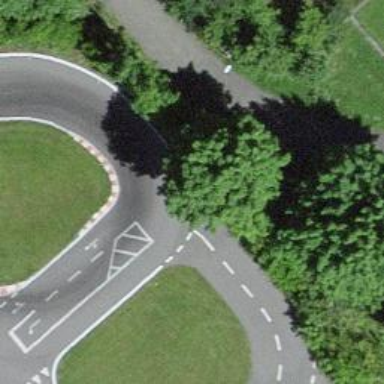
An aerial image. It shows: Raceway road.